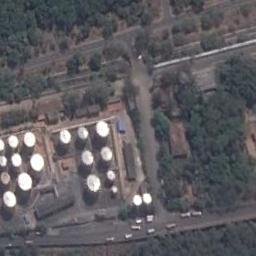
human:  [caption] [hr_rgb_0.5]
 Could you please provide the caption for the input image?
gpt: There are two rows of storage tanks on each open lot .

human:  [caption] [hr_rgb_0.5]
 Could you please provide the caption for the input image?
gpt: There are many trees beside the storage tanks .

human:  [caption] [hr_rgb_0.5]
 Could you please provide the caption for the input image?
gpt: There are several neatly arranged large oil storage tanks in the factory, And there are large lawns in the factory .

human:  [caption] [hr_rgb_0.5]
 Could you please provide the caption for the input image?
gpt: There are some white storage tanks on the bare land next to some trees .

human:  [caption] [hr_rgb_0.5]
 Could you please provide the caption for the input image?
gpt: There are some white storage tanks with many green trees around .